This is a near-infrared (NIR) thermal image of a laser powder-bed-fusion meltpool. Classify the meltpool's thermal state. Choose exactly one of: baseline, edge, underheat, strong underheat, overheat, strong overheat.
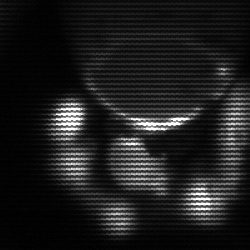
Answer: edge